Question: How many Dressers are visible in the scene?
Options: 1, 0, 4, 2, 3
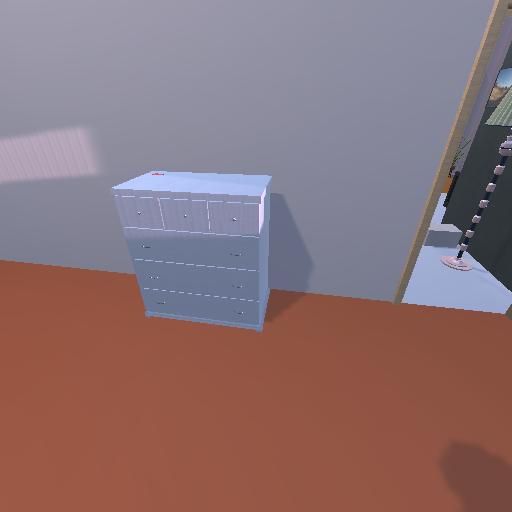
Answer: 1